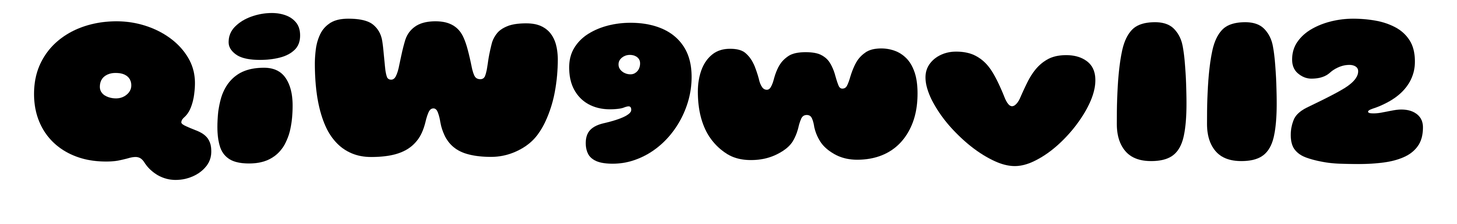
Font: Gluten_Black